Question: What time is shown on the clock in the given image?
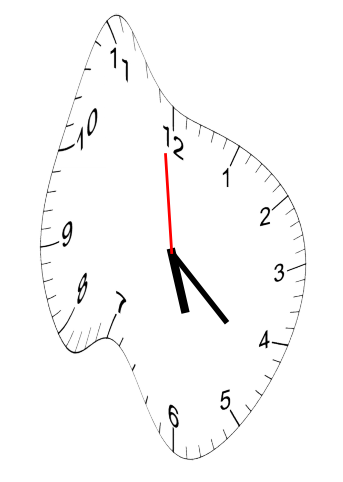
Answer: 05:21:59